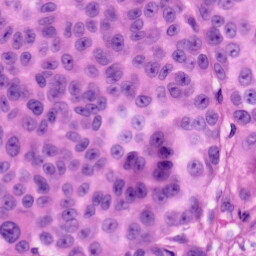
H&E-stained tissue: Skin